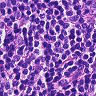
Metastatic tissue present: no